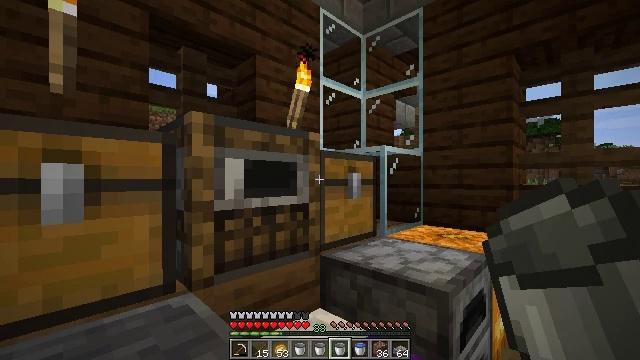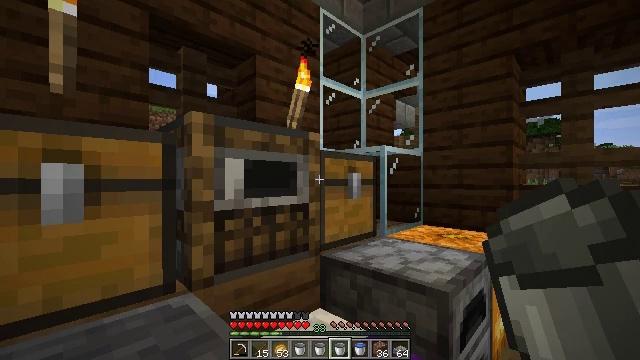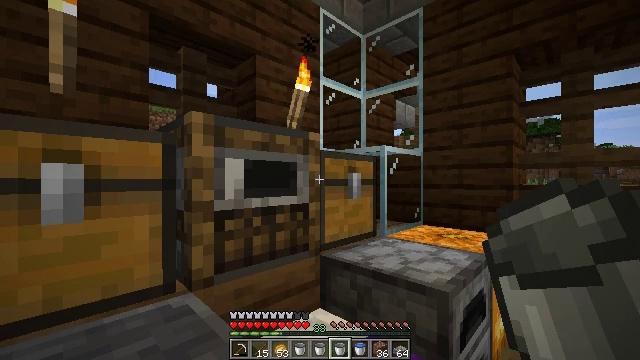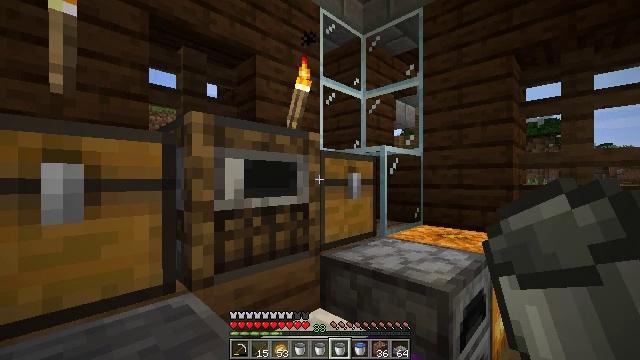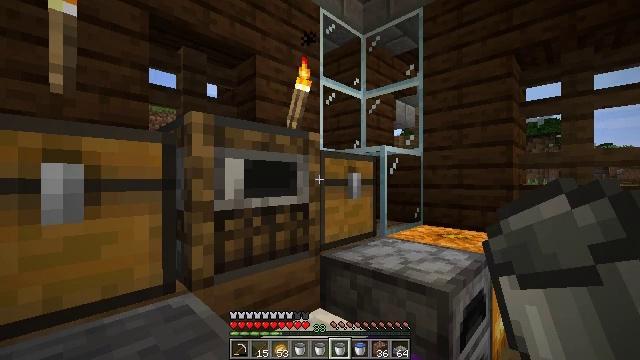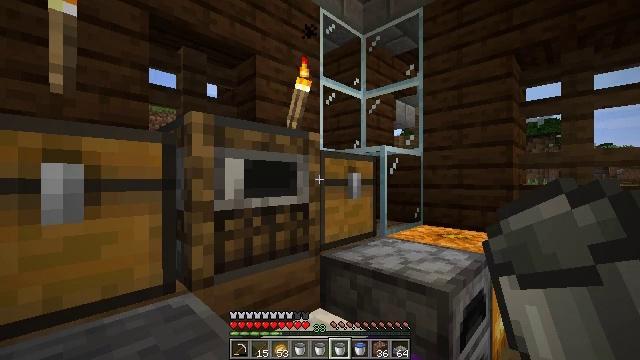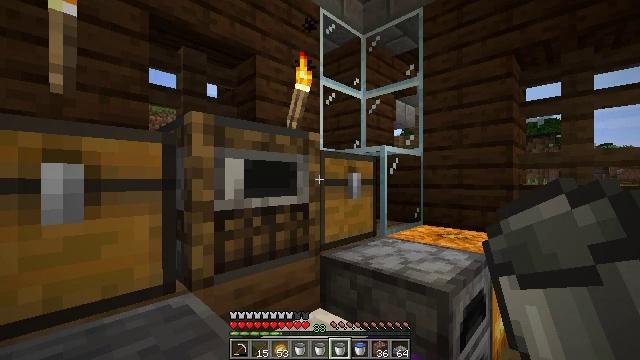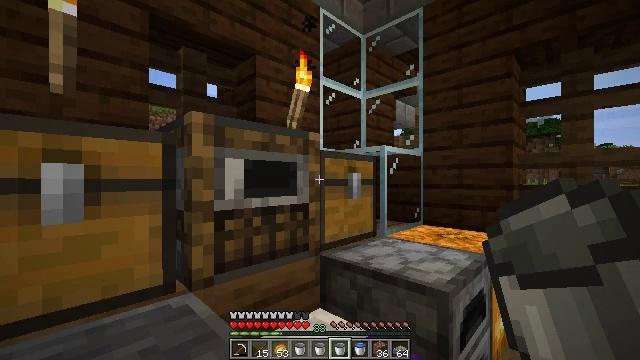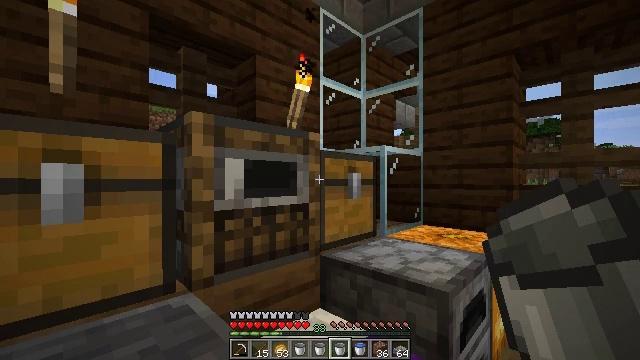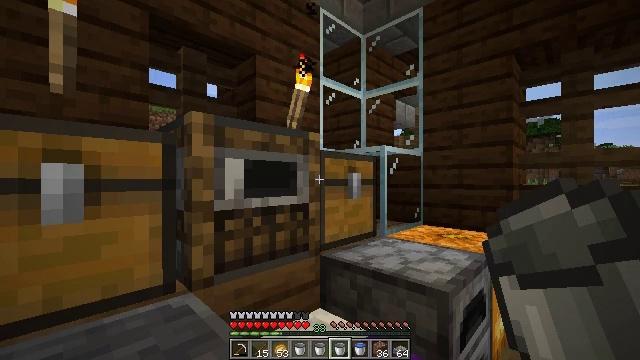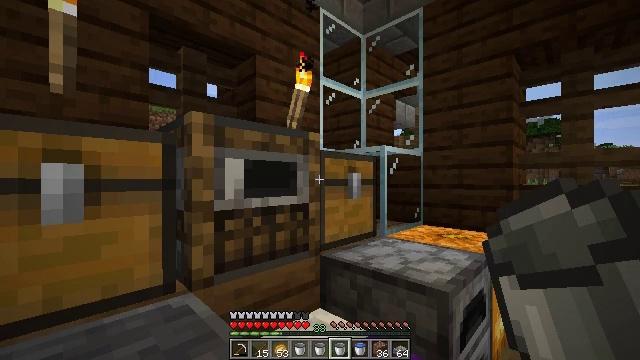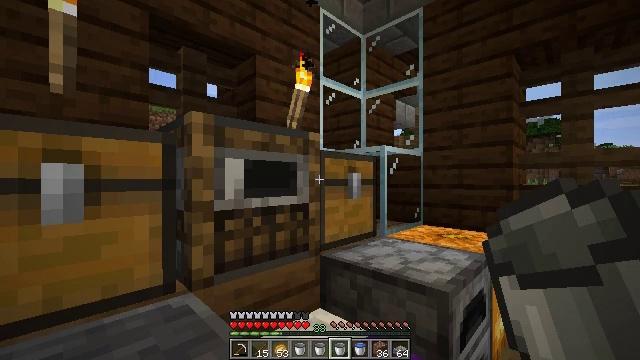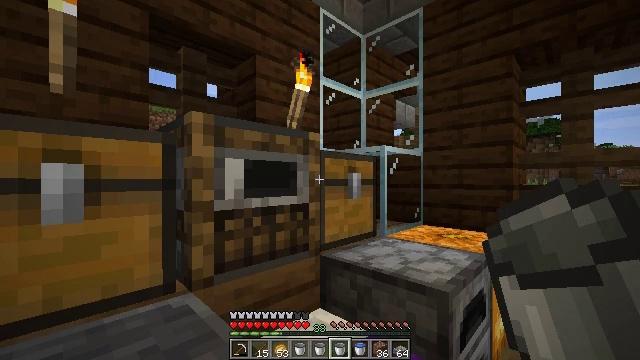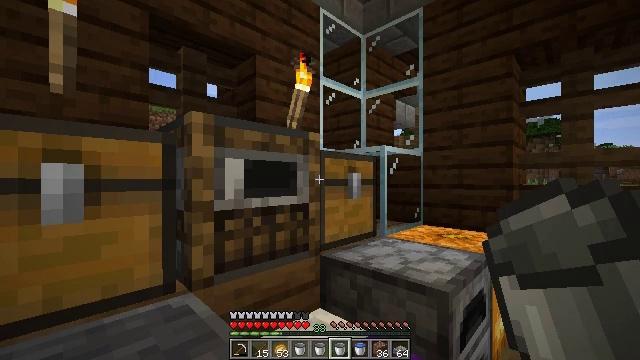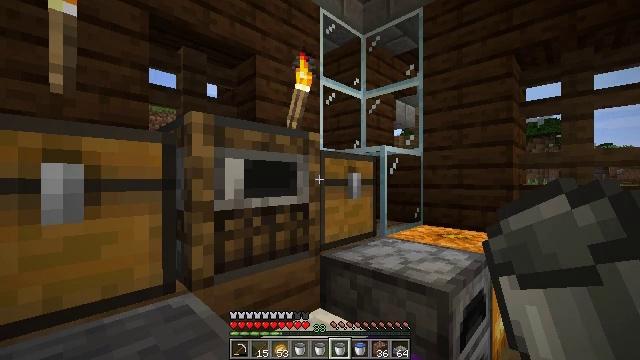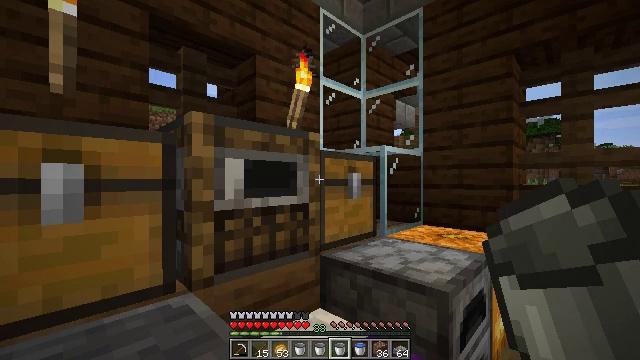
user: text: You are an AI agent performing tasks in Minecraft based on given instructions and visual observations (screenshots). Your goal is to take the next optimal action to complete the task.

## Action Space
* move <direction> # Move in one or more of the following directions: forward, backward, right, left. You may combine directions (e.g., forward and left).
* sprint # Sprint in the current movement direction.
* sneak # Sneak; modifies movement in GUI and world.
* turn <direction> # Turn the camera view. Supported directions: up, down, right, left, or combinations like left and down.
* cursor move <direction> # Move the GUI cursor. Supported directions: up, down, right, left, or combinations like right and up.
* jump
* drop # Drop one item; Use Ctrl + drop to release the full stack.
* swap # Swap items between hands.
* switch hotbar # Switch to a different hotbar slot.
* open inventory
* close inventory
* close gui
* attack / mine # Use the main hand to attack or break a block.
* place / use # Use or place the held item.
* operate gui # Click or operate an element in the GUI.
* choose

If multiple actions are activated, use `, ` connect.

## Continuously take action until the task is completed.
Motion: motion action
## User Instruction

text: Destroy the spruce leaves to get sticks and saplings.
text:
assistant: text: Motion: no_op
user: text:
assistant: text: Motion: no_op
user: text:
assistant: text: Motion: no_op
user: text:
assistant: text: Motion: no_op
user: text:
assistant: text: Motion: no_op
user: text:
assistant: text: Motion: no_op
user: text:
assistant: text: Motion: no_op
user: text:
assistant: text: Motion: no_op
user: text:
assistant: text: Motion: no_op
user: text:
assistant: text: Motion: no_op
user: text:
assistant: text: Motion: no_op
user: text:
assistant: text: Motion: no_op
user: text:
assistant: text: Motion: no_op
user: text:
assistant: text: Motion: no_op
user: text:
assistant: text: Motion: no_op
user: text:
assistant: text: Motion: no_op
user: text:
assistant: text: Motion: no_op
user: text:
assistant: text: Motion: no_op
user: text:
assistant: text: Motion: no_op
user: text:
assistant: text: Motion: no_op
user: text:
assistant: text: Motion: no_op
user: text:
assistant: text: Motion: no_op
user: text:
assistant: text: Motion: no_op
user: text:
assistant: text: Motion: no_op
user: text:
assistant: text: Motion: no_op
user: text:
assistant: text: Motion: no_op
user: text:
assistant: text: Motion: no_op
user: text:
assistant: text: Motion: no_op
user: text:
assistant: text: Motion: no_op
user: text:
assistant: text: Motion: no_op